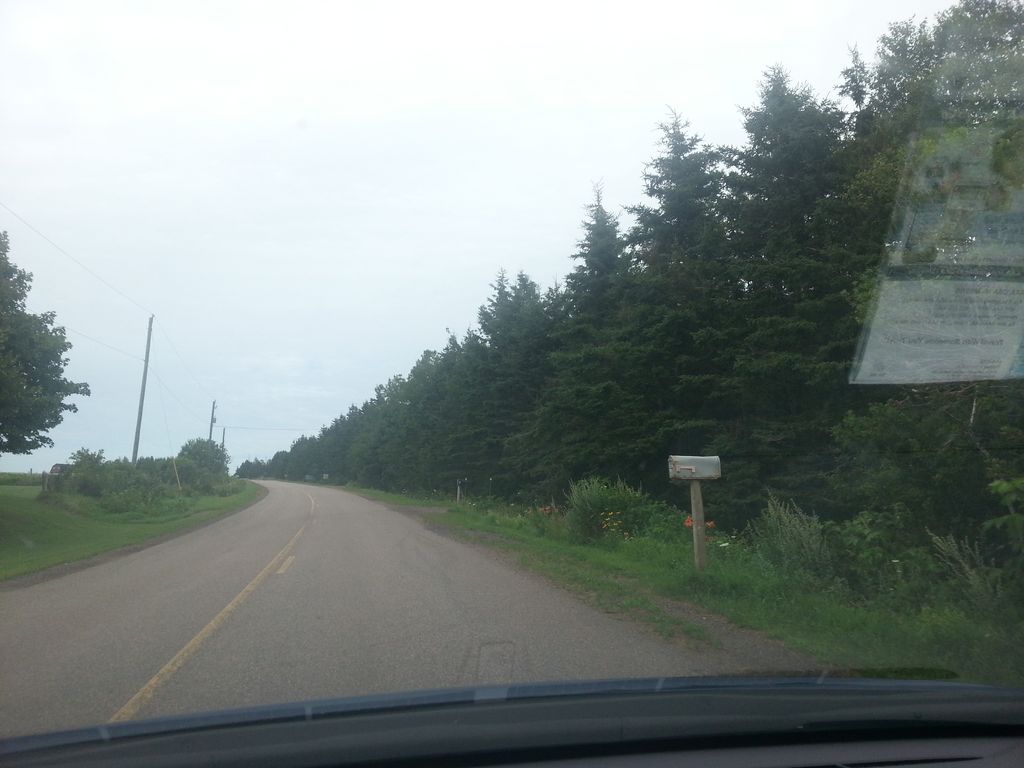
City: charlottetown